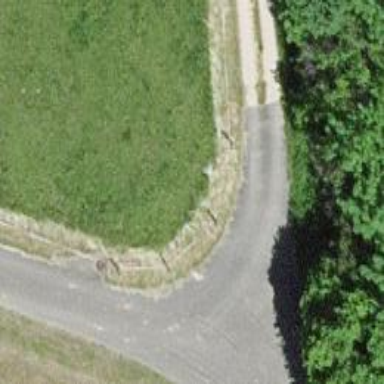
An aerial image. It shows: Well-maintained track road with grade 1 tracktype.